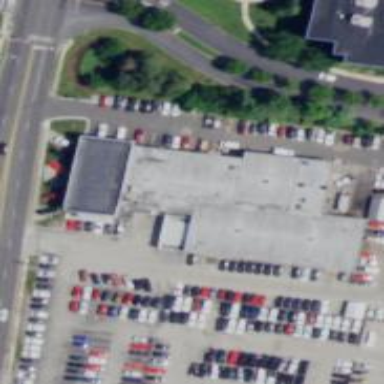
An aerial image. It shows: Car shop building.